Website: apple
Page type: billing-address
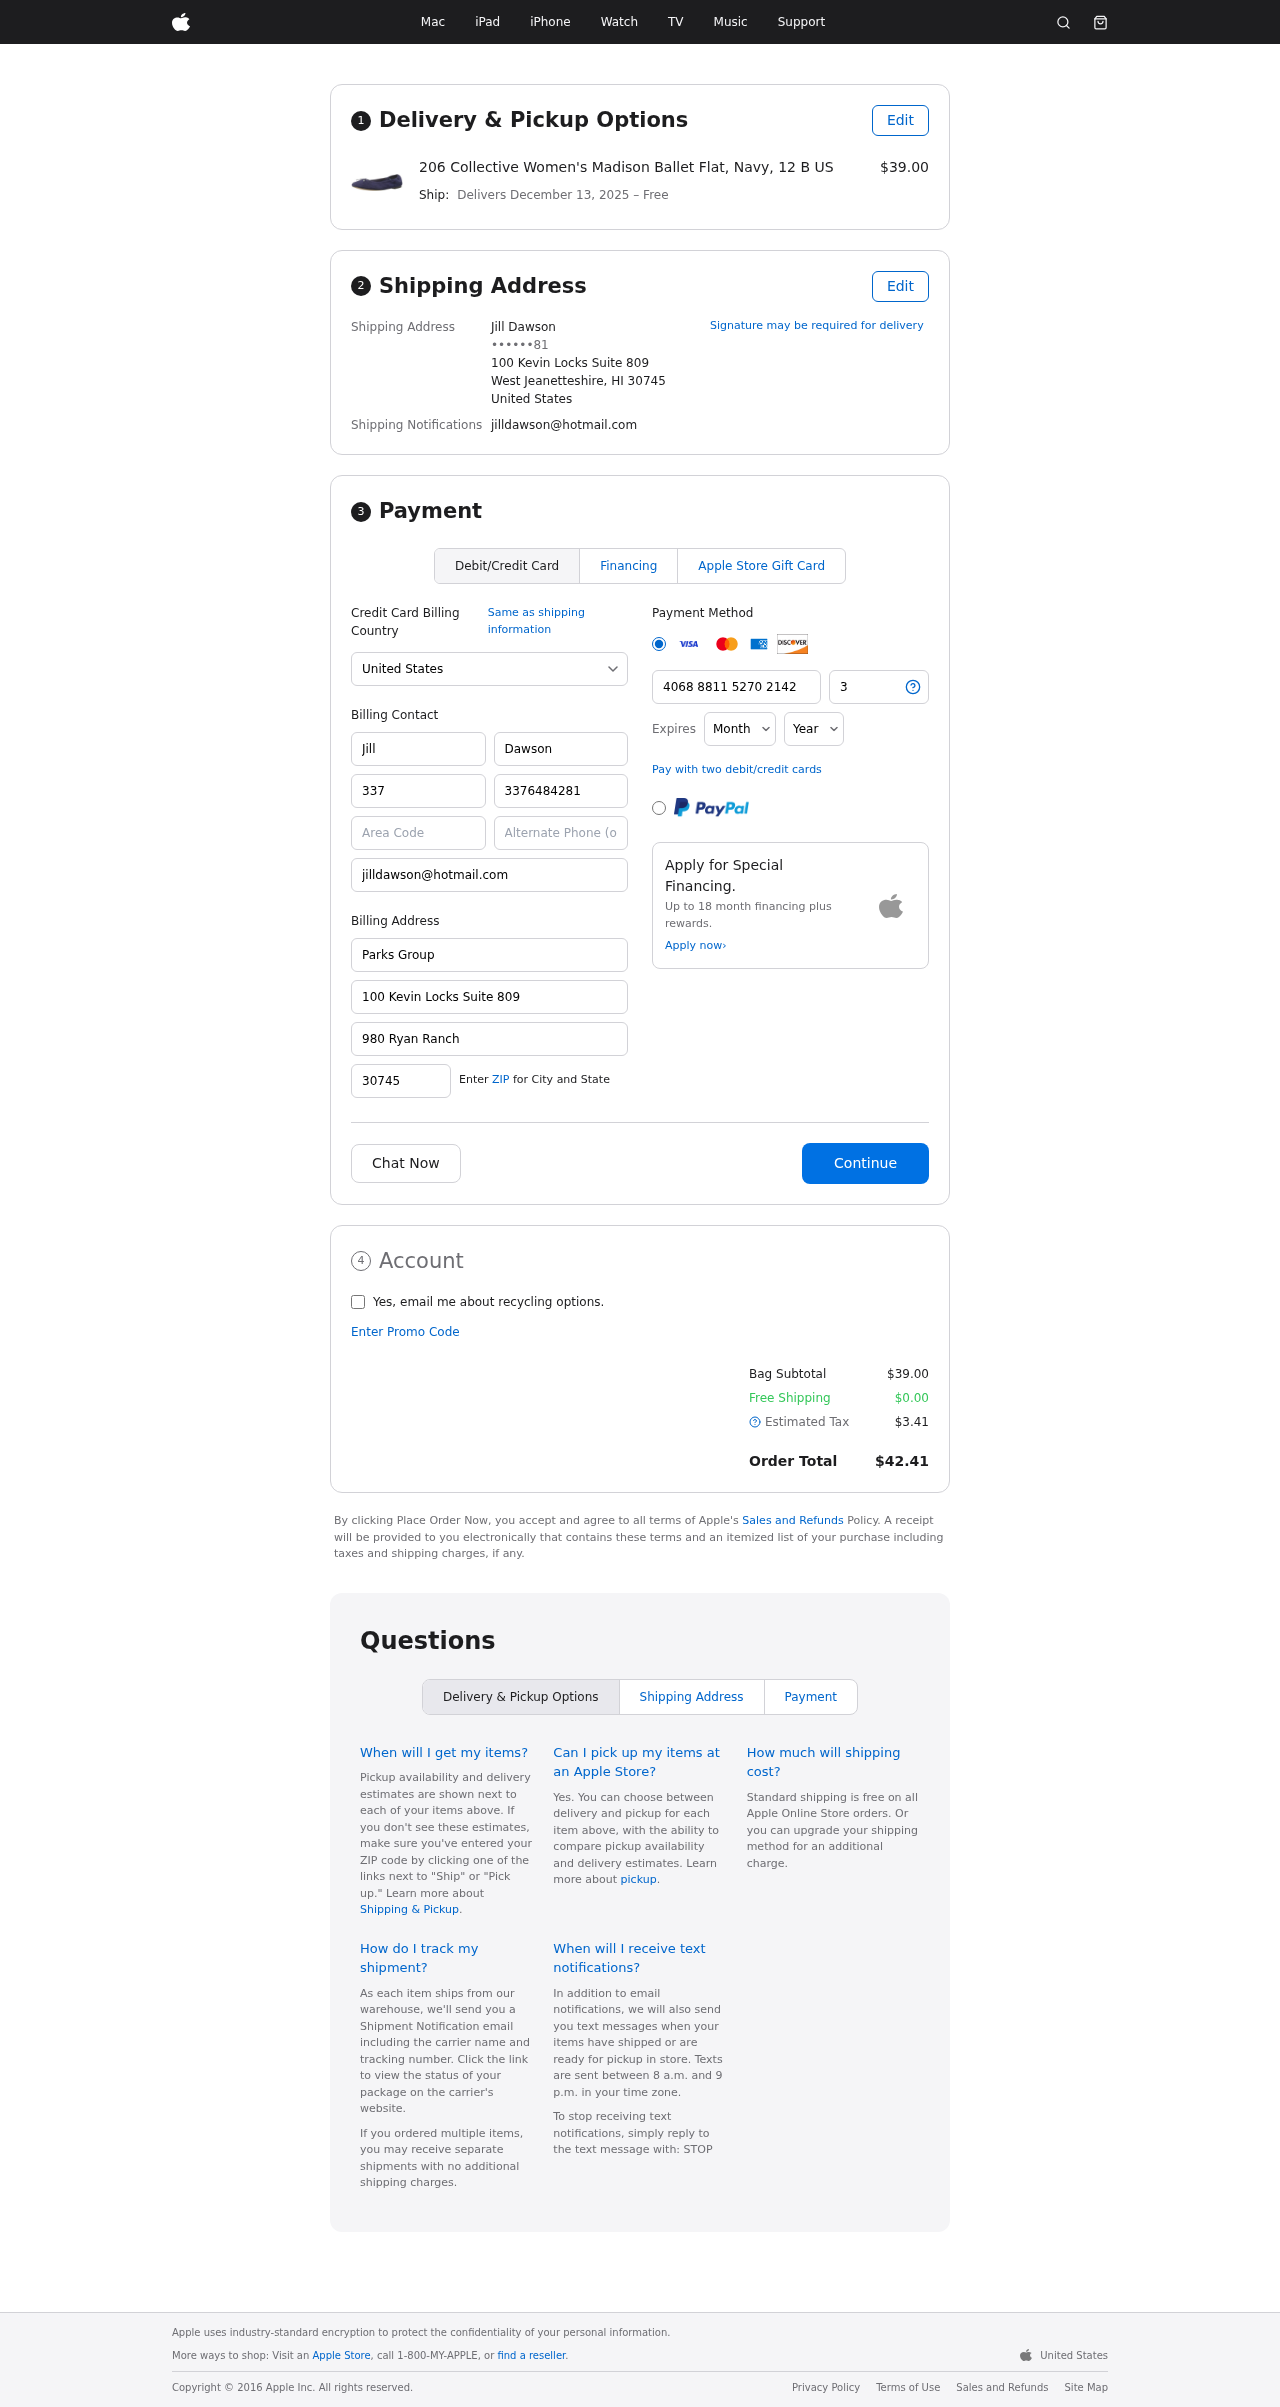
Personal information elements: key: PII_CARD_CVV
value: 388
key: PII_CARD_EXPIRY_MONTH
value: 05
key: PII_CARD_EXPIRY_YEAR
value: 29
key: PII_CARD_NUMBER
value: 4068 8811 5270 2142
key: PII_CITY_STATE_ZIP
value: West Jeanetteshire, HI 30745
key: PII_COUNTRY
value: United States
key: PII_EMAIL
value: jilldawson@hotmail.com
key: PII_FULLNAME
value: Jill Dawson
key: PII_STREET
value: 100 Kevin Locks Suite 809
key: PII_PHONE_MASKED
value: ••••••81
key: PII_BILLING_FIRSTNAME
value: Jill
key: PII_BILLING_LASTNAME
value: Dawson
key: PII_BILLING_PHONE_AREA
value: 337
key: PII_BILLING_PHONE
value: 3376484281
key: PII_BILLING_EMAIL
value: jilldawson@hotmail.com
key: PII_BILLING_COMPANY
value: Parks Group
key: PII_BILLING_STREET
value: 100 Kevin Locks Suite 809
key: PII_BILLING_STREET2
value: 980 Ryan Ranch
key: PII_BILLING_POSTCODE
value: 30745
Product elements: key: PRODUCT1_NAME
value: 206 Collective Women's Madison Ballet Flat, Navy, 12 B US
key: PRODUCT1_PRICE
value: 39
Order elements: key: ORDER_DELIVERY_DATE
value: December 13, 2025
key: ORDER_SUBTOTAL
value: $39.00
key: ORDER_SHIPPING_COST
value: $0.00
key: ORDER_TAX
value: $3.41
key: ORDER_TOTAL
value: $42.41